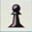
Piece: bP